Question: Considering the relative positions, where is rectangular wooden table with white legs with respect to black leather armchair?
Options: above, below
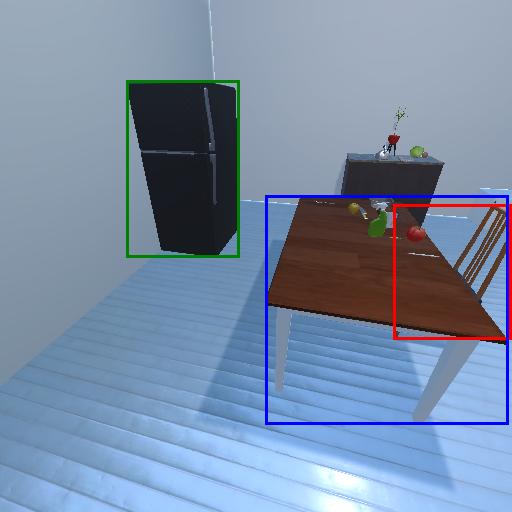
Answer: above